Interaction volume radius: 5 \u00c5
Interaction volume height: 20 \u00c5
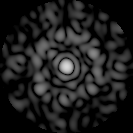
Disorder parameter: 0.7998